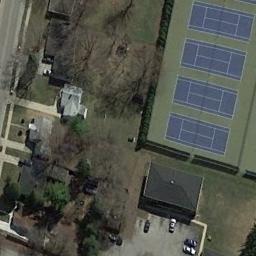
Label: tennis_court